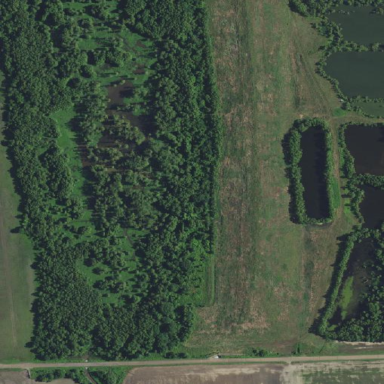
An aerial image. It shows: Swampy wetland area.